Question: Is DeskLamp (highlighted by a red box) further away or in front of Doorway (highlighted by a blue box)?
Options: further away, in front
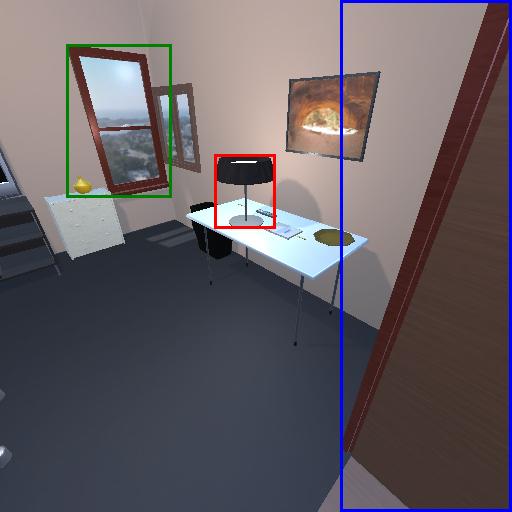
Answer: further away